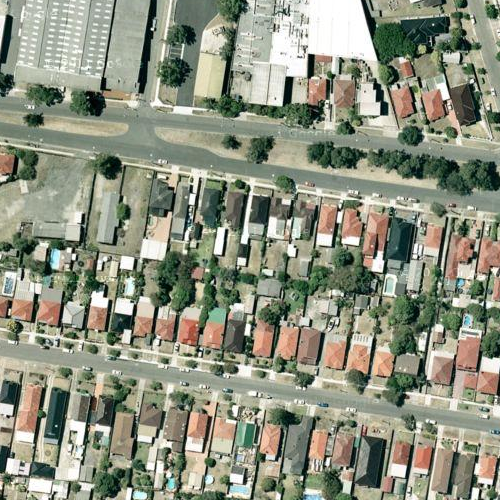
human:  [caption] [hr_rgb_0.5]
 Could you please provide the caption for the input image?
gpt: A dense residential area with lots of houses arranged in lines while some roads go across .

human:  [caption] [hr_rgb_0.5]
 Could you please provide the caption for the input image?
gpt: A residential area with many houses arranged in lines and some roads go across this area .

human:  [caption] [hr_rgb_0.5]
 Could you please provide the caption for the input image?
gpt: This is a residential area with lots of houses arranged in lines .

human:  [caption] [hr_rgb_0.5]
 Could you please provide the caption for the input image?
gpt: Many houses arranged in lines with some roads go through this area .

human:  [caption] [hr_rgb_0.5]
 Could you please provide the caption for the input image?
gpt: Lots of houses with lots of houses arranged in lines and some roads go across this area .